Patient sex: M
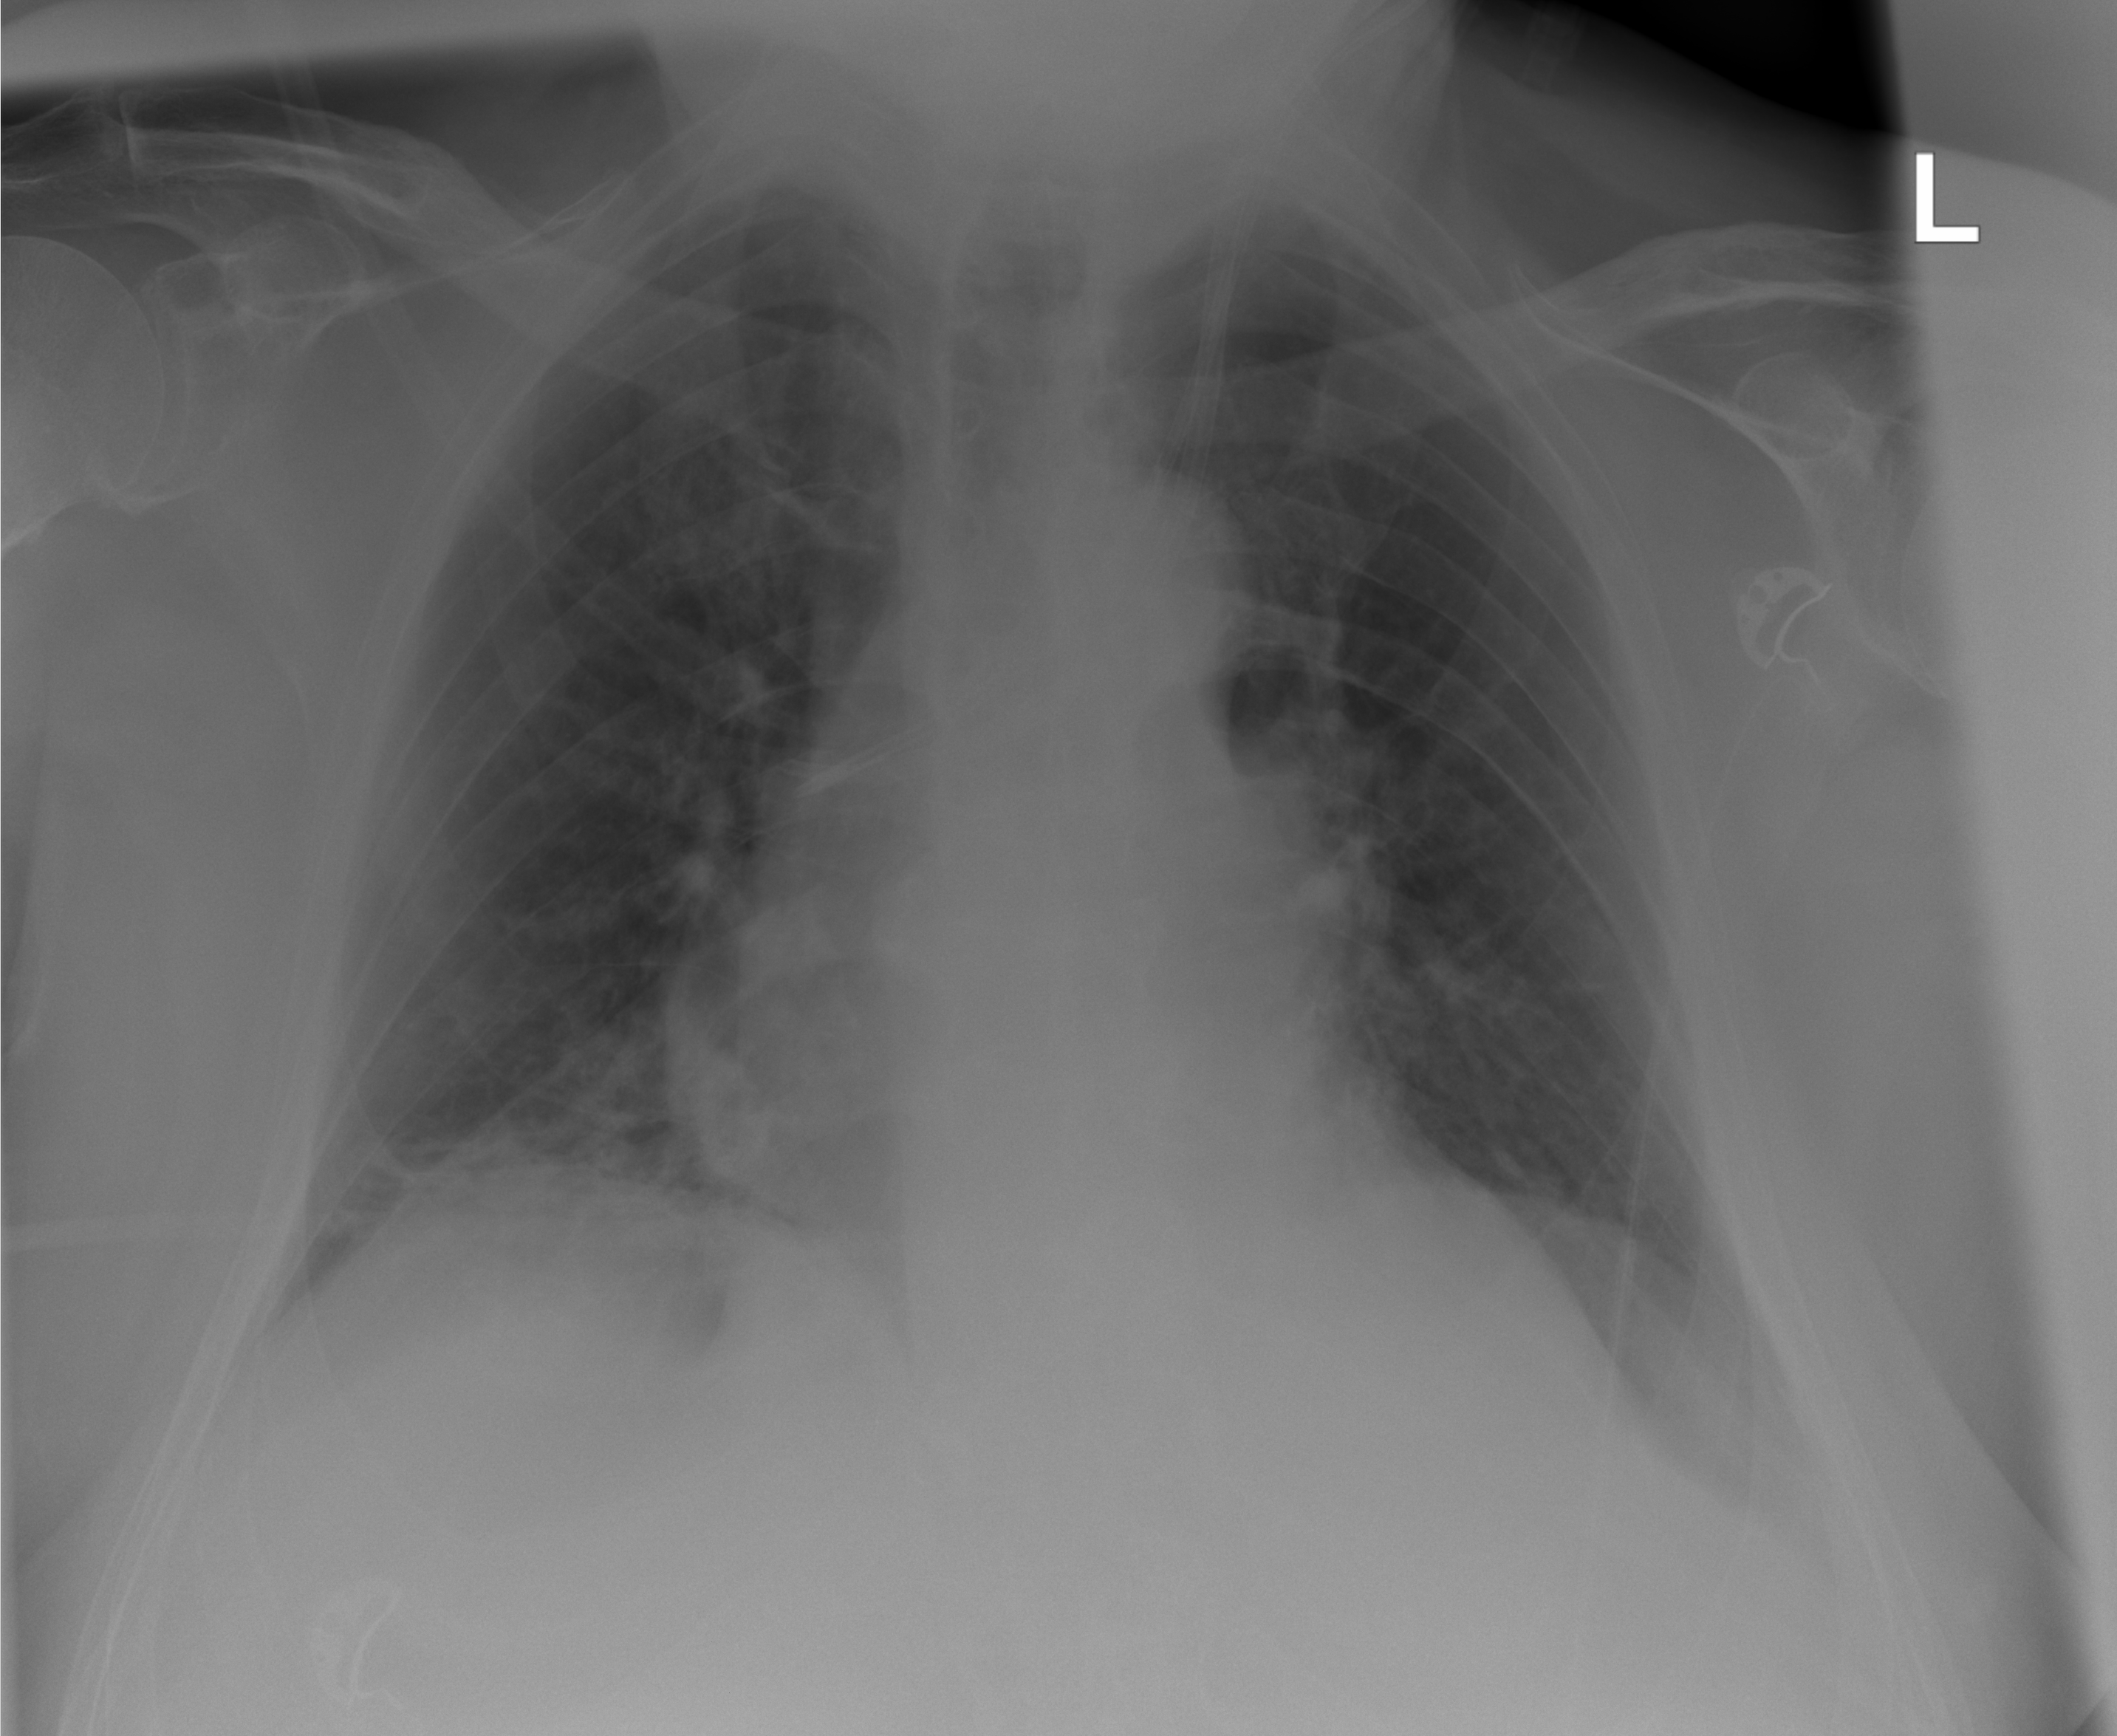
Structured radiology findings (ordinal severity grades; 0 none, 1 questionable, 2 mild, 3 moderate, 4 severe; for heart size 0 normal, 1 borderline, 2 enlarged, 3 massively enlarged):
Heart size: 0
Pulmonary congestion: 2
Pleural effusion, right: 1
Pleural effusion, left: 0
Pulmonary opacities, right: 2
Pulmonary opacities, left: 1
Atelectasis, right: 2
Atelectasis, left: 0